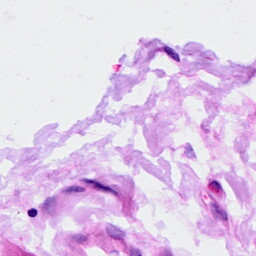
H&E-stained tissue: Ovarian